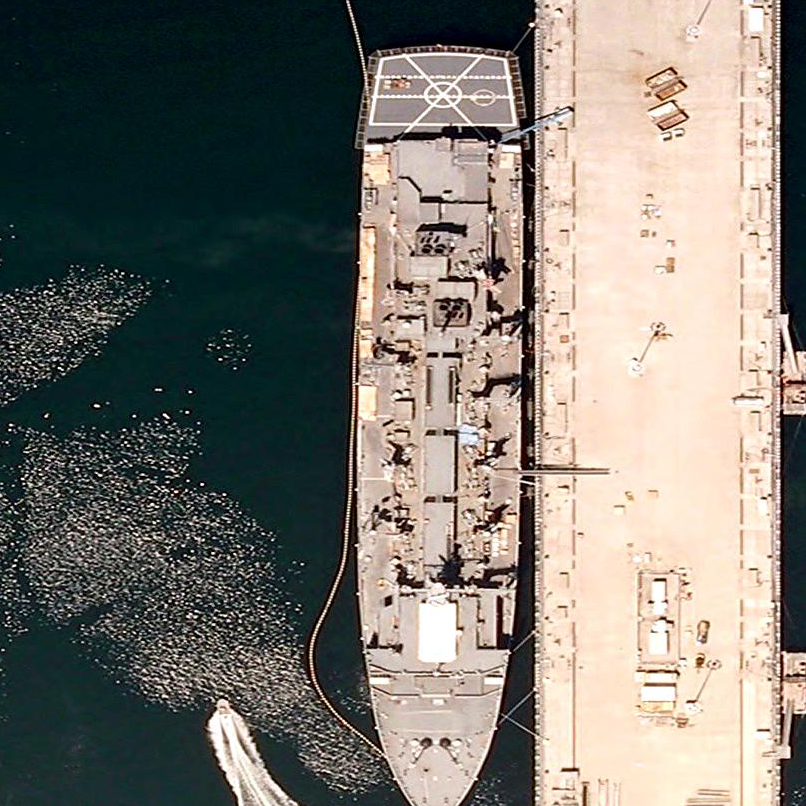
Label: Sacramento-class_support_ship